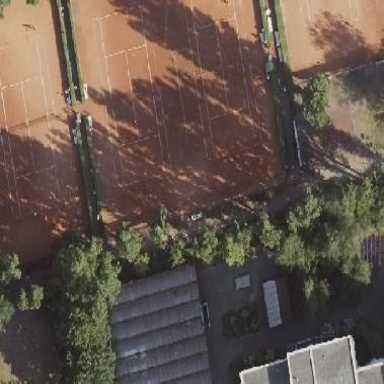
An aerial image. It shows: Clay tennis court in leisure land pitch.